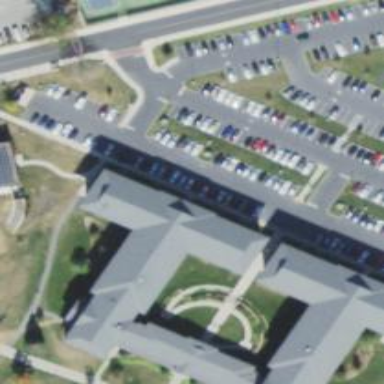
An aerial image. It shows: Dormitory building.